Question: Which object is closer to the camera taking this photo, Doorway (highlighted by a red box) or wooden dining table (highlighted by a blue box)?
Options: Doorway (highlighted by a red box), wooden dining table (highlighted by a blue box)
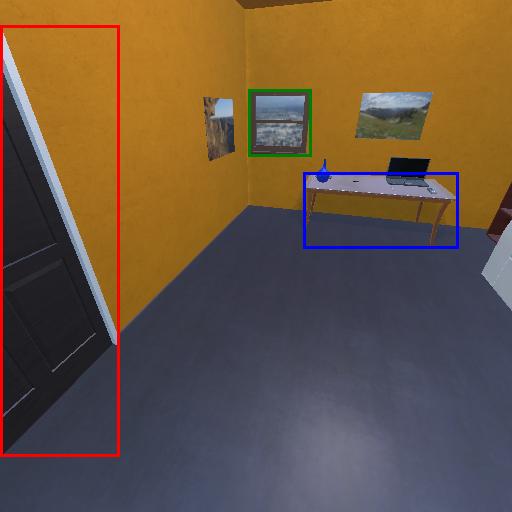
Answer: Doorway (highlighted by a red box)